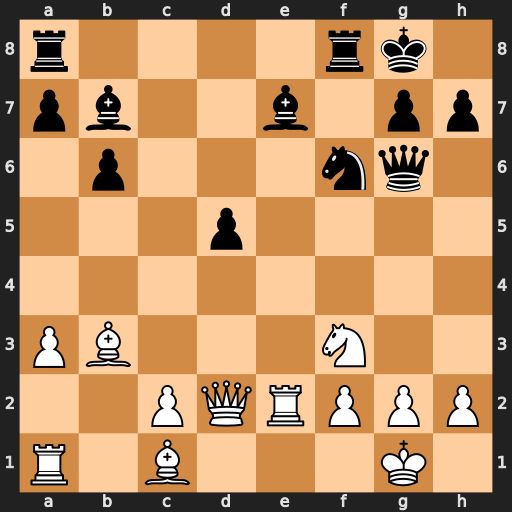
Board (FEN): r4rk1/pb2b1pp/1p3nq1/3p4/8/PB3N2/2PQRPPP/R1B3K1
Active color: w
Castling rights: -
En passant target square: -
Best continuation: Rxe7